Question: I am having a text file uploaded on the server.
When a User Clicks on print button I want the file to be printed using his/her printer.
Currently I am using the below code, but it is for the server side printing.
'''
Protected Sub btnPrint_Click(ByVal sender As Object, ByVal e As System.EventArgs) Handles btnPrint.Click
Dim fileName As String = ""
For x As Integer = 0 To FileImageList.Count - 1
If FileImageList(x).parent.backcolor = Drawing.Color.Orange Then
fileName = FileNameList(x).text
End If
Next
ReadFile(fileName, Server.MapPath("~\Medical\Users\" & Session("DocumentUploader") & "\Uploaded\"))
printDocument1.Print()
End Sub
Private Sub printDocument1_PrintPage(ByVal sender As Object, _
ByVal e As PrintPageEventArgs)
Dim charactersOnPage As Integer = 0
Dim linesPerPage As Integer = 0
Dim font As System.Drawing.Font = New Font("Times New Roman", 14, FontStyle.Regular, GraphicsUnit.Pixel)
' Sets the value of charactersOnPage to the number of characters
' of stringToPrint that will fit within the bounds of the page.
e.Graphics.MeasureString(stringToPrint, font, e.MarginBounds.Size, _
StringFormat.GenericTypographic, charactersOnPage, linesPerPage)
' Draws the string within the bounds of the page
e.Graphics.DrawString(stringToPrint, font, Brushes.Black, _
e.MarginBounds, StringFormat.GenericTypographic)
' Remove the portion of the string that has been printed.
stringToPrint = stringToPrint.Substring(charactersOnPage)
' Check to see if more pages are to be printed.
e.HasMorePages = stringToPrint.Length > 0
End Sub
'''

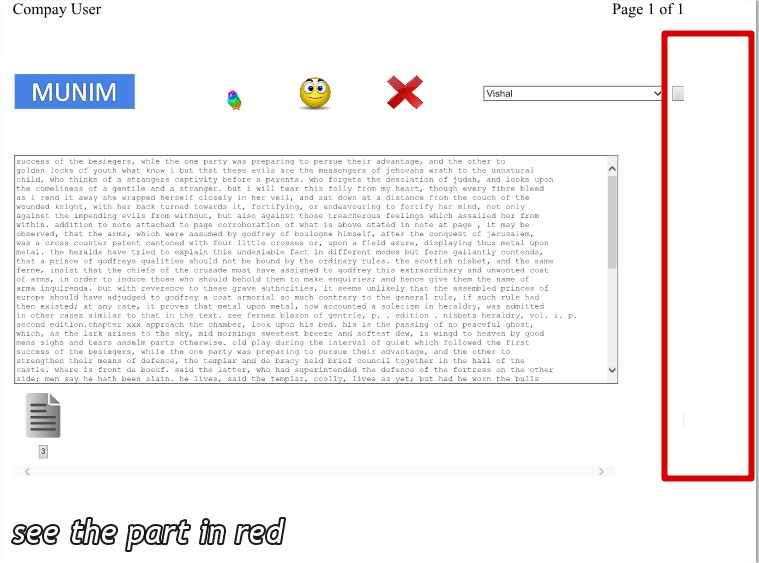
Answer: Use the Javascript <URL> of the 'window' object.